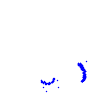
Particle: proton